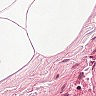
Metastatic tissue present: no